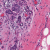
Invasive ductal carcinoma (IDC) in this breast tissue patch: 0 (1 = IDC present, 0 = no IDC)